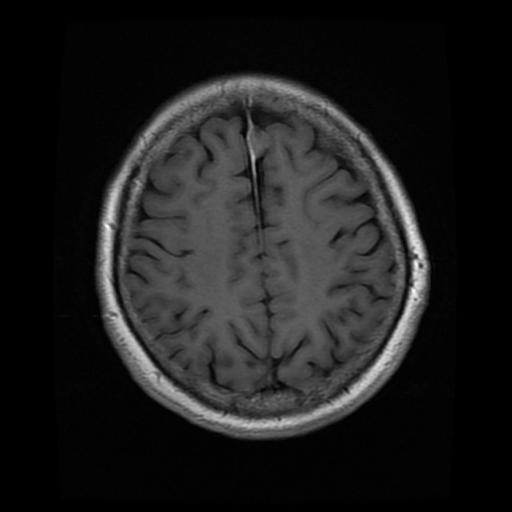
Label: meningioma